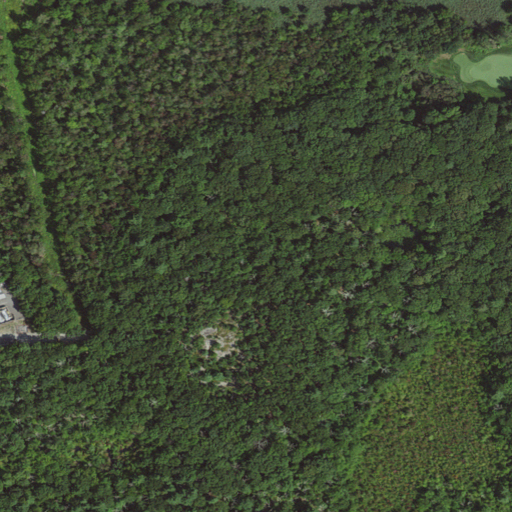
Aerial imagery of mountain in Massachusetts named Little Dome containing deciduous forest, woody wetlands, mixed forest, barren land, high intensity development, medium intensity development, and low intensity development